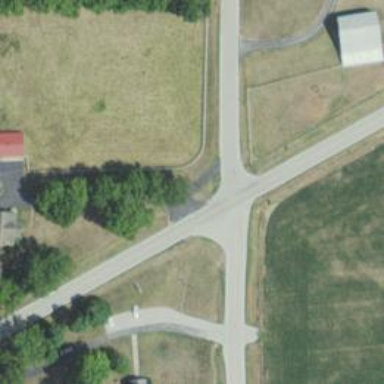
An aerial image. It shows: Driveway leading to service road.